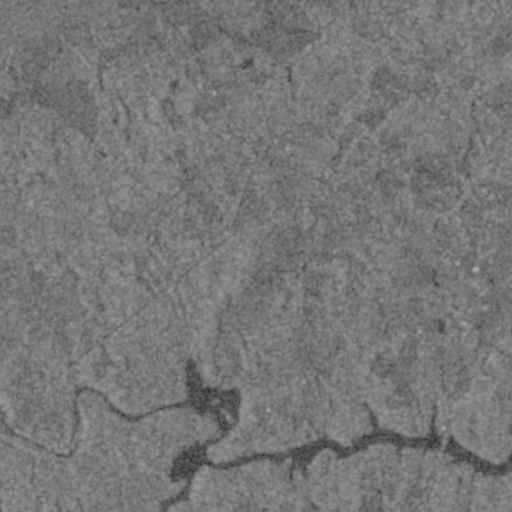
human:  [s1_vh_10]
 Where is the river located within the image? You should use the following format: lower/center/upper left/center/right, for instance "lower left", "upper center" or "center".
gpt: The river is located in the lower of the image.
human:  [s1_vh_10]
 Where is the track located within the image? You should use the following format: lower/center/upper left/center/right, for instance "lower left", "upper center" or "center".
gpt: There is no track in the image.

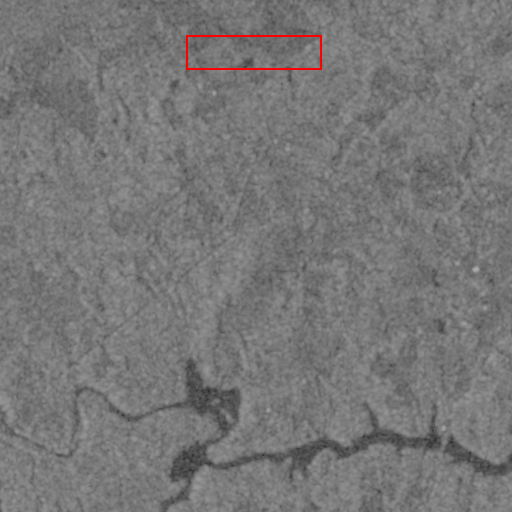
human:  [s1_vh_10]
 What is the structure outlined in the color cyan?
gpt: There is no cyan outline.
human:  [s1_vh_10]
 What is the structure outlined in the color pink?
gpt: There is no structure outlined in pink.